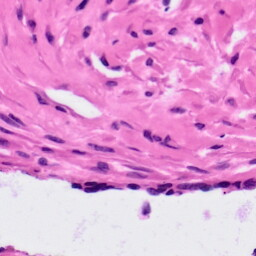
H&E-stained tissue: Ovarian